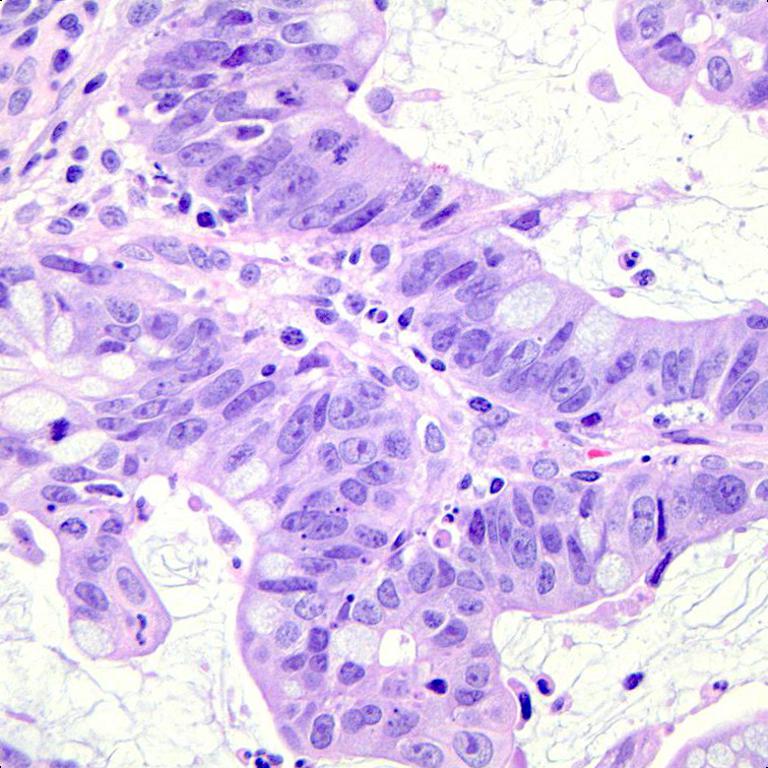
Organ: colon
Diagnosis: adenocarcinomas